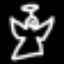
Label: angel